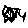
Label: moon